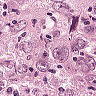
Metastatic tissue present: yes